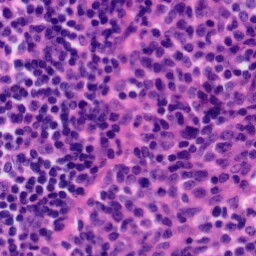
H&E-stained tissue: Tonsil